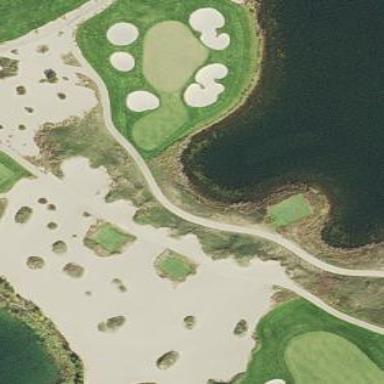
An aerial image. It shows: Rough grassy area used for golf.